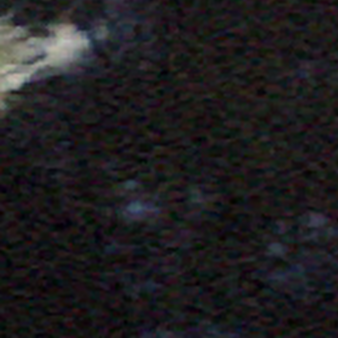
Label: other